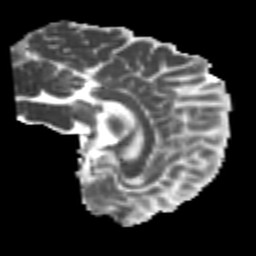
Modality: MD
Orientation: sagittal
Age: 24
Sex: male
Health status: healthy
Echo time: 0.074 s